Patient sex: F
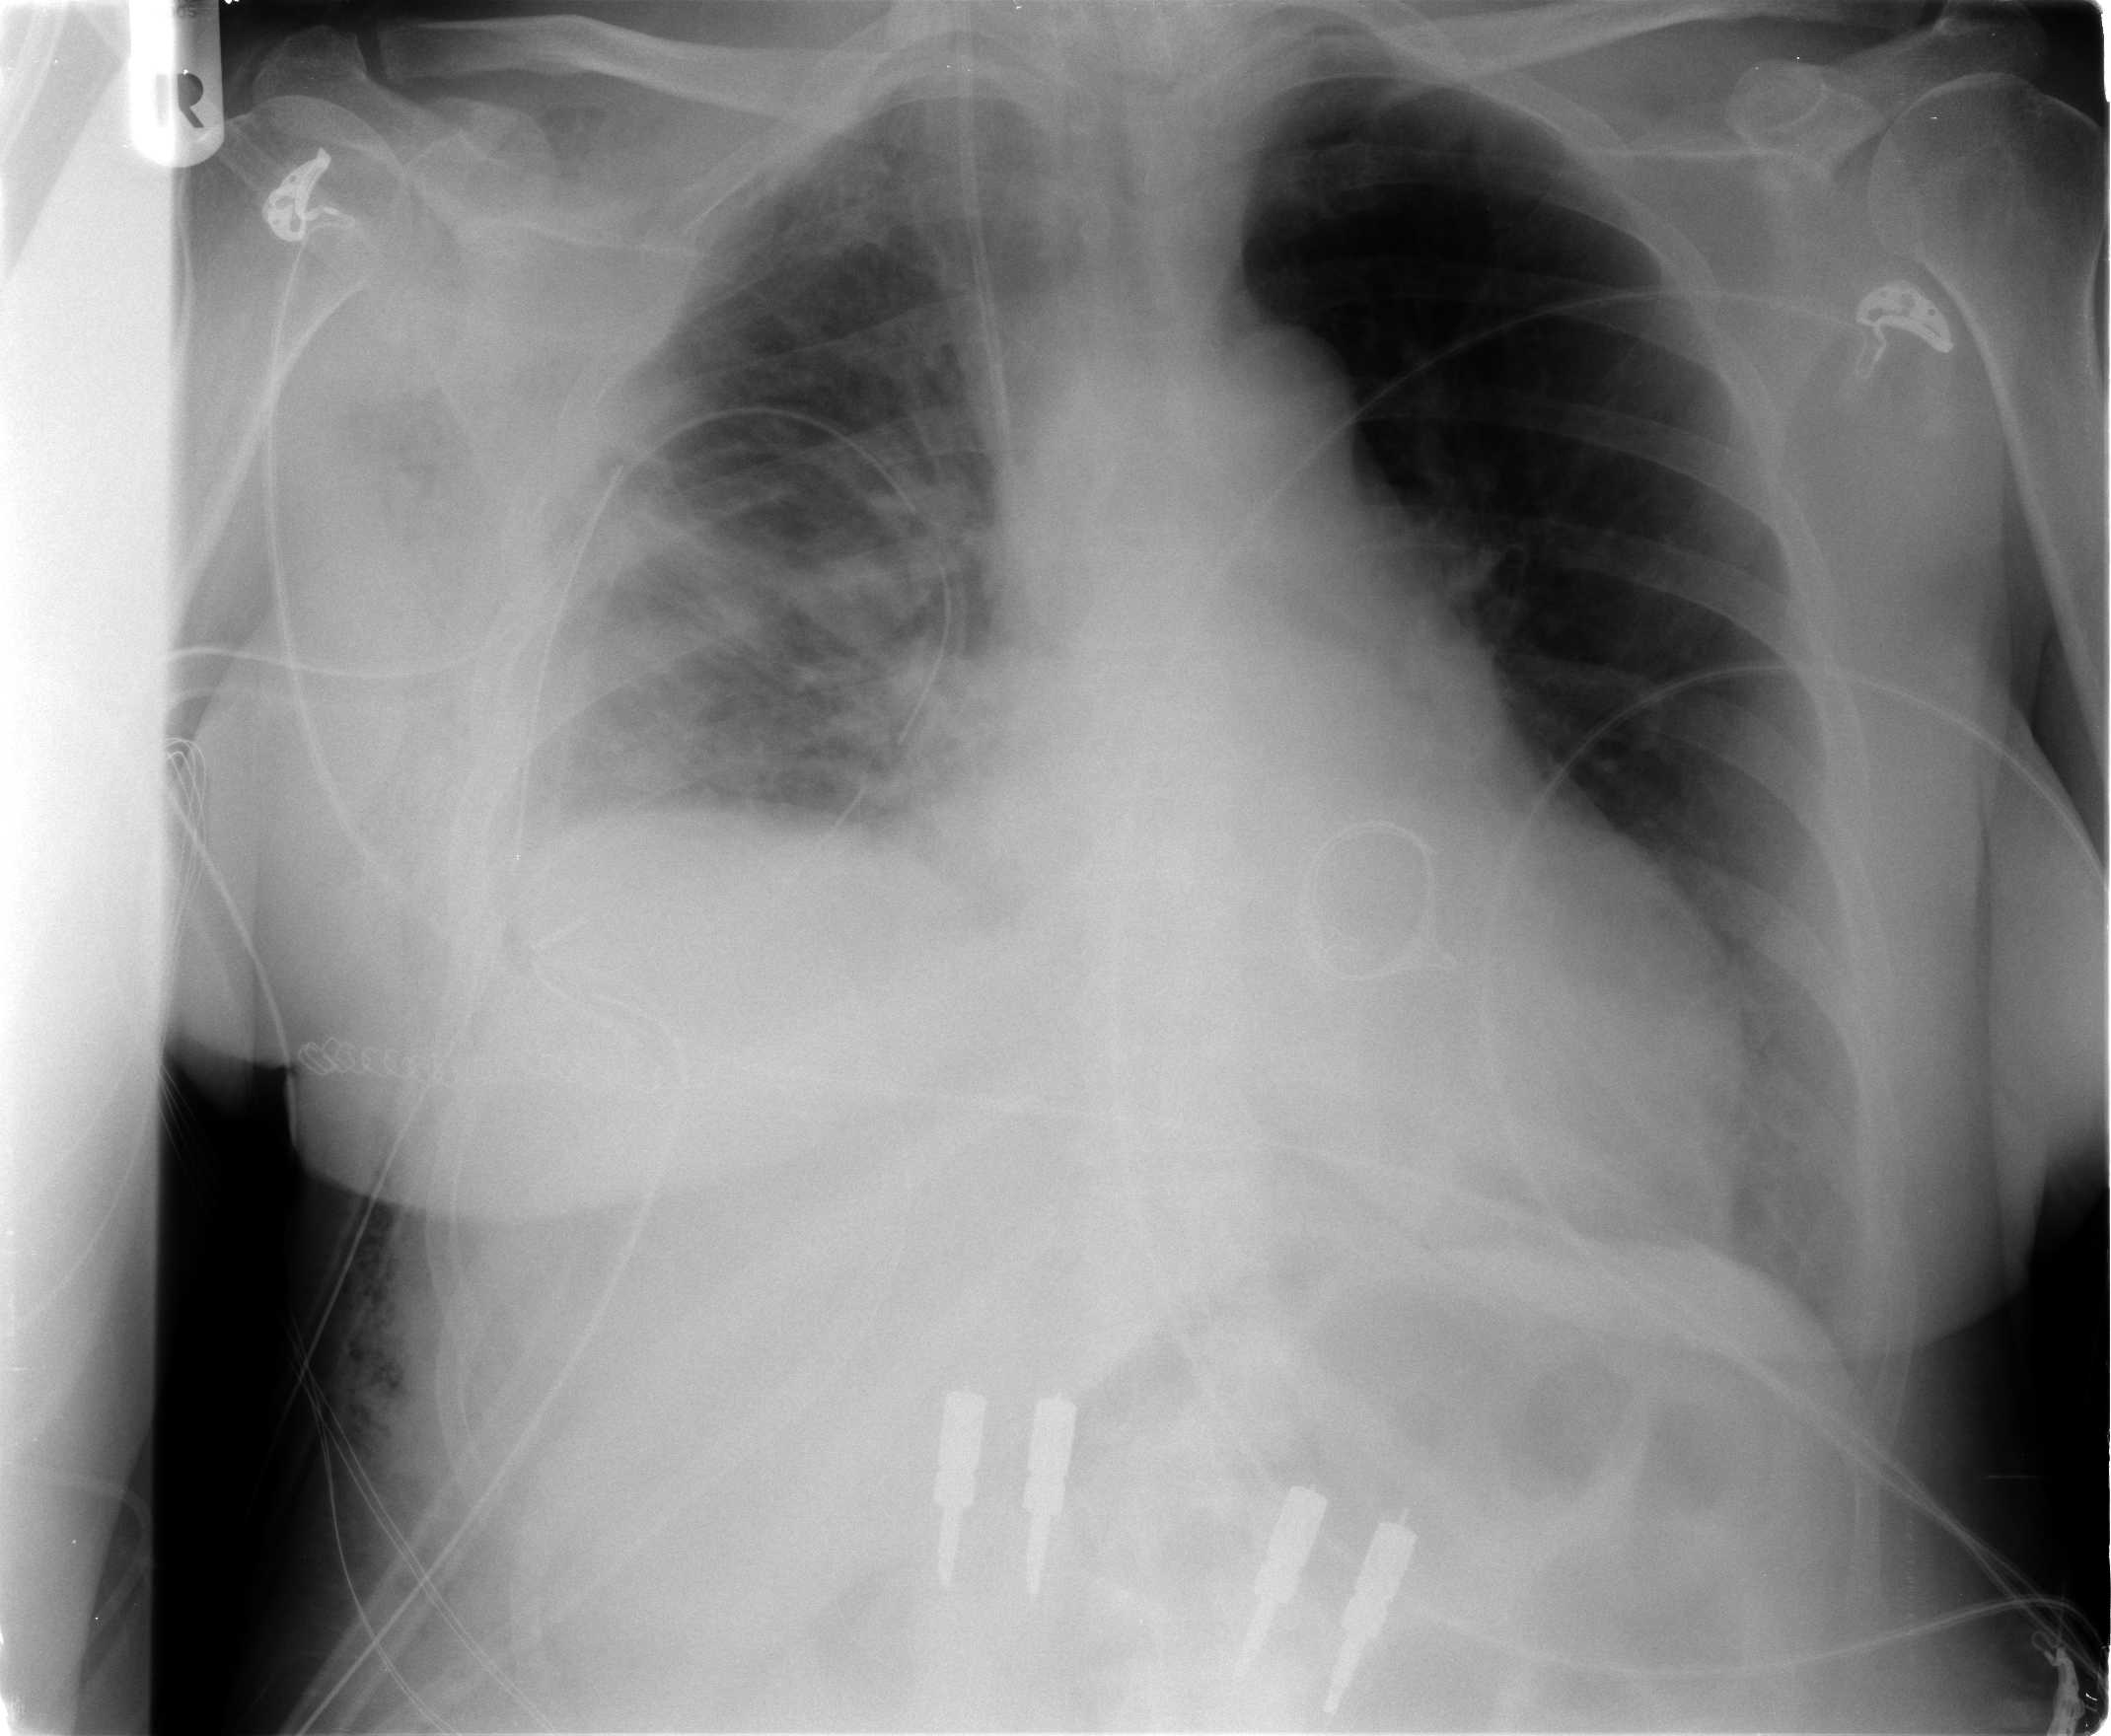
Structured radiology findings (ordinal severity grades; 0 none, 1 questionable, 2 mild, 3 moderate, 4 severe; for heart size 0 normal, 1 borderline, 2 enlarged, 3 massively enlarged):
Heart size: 2
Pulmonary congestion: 0
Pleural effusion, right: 1
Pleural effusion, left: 2
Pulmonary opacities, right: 2
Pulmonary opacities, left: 0
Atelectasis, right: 3
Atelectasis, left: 0